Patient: sex F, age 31
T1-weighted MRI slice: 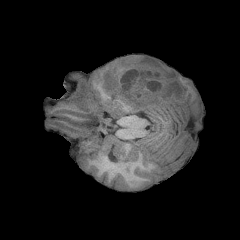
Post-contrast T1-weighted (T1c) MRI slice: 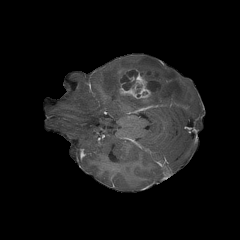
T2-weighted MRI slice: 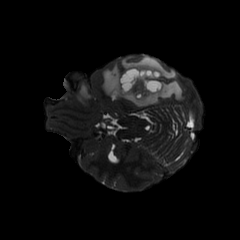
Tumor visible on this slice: yes
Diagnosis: Glioblastoma, IDH-wildtype
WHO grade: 4